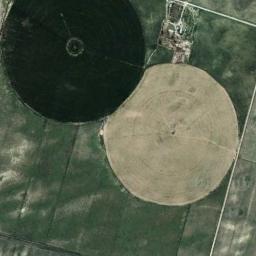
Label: circular_farmland